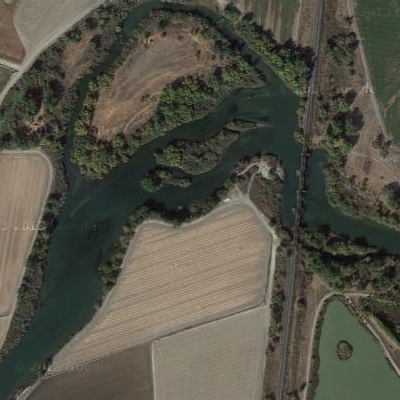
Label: dRiverLake